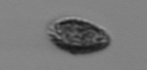
Label: Pseudochattonella_farcimen